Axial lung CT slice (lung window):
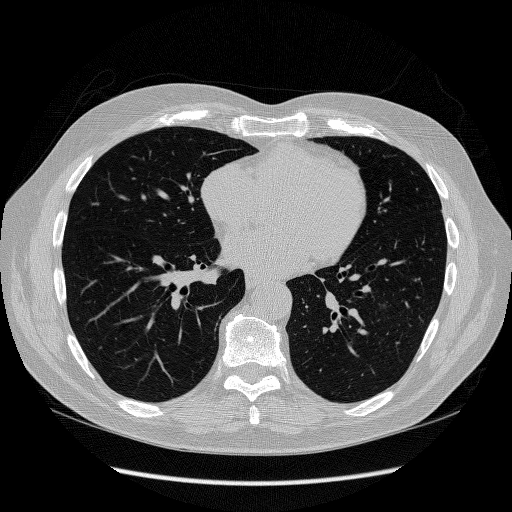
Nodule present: no